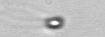
Label: flagellate